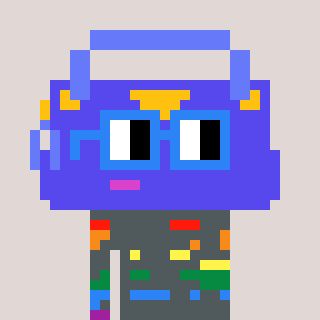
a pixel art character with square blue glasses, a bag-shaped head and a grayscale-colored body on a warm background